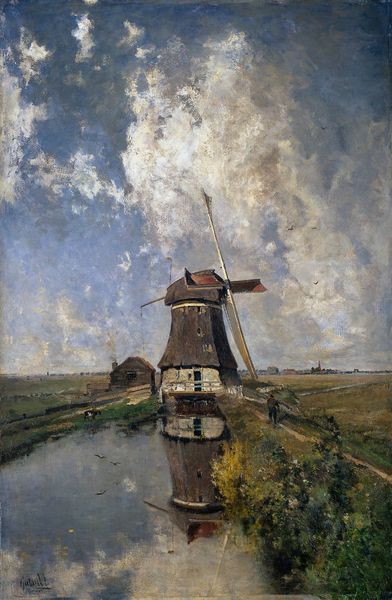
Titel: Windmill on a Polder Waterway, known as "In the Month of July", Windmühle über einem Polderkanal, bekannt als "Im Juli"
Künstler: Paul Joseph Constantin Gabriel
Standort: Amsterdam
Institution: Rijksmuseum
Schlagwörter: baum, blau, flügel, gemälde, himmel, mann, wasser, weiß, wolken, aquarell, bäume, fluss, gelb, grün, impressionismus, landschaft, ocker, see, stadt, teich, ufer, braun, bunt, frankreich, grau, hell, hintergrund, holz, licht, mitte, schwarz, strasse, vordergrund, gras, haus, rot, tiere, weg, wiese, wolke, zaun, beige, malerei, mensch, stein, holland, niederlande, signatur, spiegel, öl, bach, ebene, feld, felder, ferne, horizont, mühle, natur, spiegelung, strauch, vögel, weite, wind, windmühle, brücke, brüstung, busch, büsche, einsam, flach, flachland, gatter, gebüsch, gehen, gewässer, ggrün, gitter, grümn, hütte, kanal, kirche, pastos, pfad, polder, qualm, rauch, schlank, sommertag, sonne, spiegeunh, sträucher, trampelpfad, treidelweg, wasserspiegelung, wege, wiesen, windrad, windräder, land, müller, schornstein, deutschland, ort, dorf, bauernhof, böschung, ölgemälde, sturm, inschrift, reflexion, niederländisch, tümpel, kate, windmühlenflügel, himmel wolke, mühlenflügel, #himmel